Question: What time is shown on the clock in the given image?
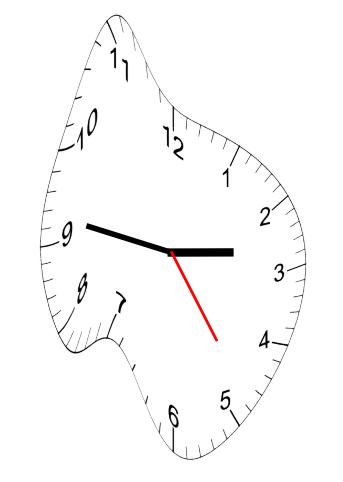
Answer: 02:46:24